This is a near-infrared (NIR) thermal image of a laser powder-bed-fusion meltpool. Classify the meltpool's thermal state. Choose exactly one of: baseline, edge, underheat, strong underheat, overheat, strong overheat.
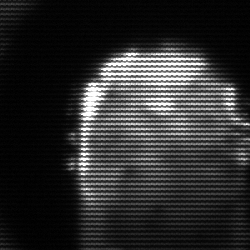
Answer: baseline